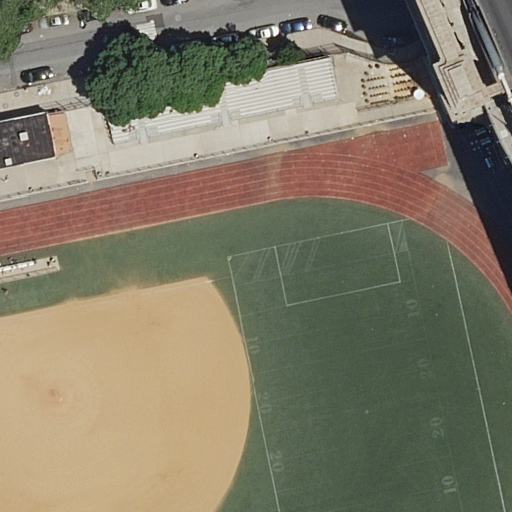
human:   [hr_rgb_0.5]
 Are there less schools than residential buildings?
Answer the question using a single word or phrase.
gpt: no

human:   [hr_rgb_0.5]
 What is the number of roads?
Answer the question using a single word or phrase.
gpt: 5

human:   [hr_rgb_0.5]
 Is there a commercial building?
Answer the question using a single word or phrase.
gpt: no

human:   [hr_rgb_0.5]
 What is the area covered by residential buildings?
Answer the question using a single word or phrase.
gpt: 420m2

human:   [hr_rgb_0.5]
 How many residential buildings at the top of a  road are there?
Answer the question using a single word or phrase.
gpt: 1

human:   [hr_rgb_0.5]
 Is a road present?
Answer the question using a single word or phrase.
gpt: yes

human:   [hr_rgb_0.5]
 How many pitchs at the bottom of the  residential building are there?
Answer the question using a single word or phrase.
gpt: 2

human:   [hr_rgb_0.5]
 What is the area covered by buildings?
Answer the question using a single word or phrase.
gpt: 420m2

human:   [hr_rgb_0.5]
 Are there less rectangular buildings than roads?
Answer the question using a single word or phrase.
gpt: yes

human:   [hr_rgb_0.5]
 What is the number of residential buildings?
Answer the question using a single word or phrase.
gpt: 1

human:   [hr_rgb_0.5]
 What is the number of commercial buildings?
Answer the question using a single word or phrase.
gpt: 0

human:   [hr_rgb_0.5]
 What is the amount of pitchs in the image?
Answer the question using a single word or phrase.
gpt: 2

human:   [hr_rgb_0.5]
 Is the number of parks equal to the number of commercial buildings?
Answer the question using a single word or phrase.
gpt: no

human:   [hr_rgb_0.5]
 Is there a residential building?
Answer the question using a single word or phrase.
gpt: yes

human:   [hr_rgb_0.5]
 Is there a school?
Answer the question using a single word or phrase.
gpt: yes

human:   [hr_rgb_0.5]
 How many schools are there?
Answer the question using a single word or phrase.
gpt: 1

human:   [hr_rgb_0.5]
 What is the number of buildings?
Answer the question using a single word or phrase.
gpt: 1

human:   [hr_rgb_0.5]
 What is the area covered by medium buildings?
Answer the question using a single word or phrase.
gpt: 420m2

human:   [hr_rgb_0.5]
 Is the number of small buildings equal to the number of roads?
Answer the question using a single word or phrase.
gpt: no

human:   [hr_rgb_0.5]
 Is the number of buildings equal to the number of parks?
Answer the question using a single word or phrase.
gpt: yes

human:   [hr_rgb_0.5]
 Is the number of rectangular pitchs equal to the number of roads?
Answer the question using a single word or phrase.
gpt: no

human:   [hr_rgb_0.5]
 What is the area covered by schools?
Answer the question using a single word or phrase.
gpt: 4977m2

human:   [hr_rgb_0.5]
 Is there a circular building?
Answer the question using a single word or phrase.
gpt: no

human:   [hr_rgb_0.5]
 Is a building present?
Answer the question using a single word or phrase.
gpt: yes

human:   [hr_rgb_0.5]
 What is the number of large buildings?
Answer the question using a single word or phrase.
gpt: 0

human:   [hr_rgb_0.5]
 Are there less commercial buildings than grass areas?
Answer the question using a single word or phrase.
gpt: yes

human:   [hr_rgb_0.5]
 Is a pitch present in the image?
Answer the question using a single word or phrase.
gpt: yes

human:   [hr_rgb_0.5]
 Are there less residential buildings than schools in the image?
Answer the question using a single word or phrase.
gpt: no

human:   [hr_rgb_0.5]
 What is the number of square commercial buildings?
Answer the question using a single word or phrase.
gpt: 0

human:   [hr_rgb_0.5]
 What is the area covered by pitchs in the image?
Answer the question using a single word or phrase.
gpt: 2399m2

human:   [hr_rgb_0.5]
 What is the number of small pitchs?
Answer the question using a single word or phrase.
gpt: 0

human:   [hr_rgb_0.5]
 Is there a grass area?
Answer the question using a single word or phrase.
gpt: yes

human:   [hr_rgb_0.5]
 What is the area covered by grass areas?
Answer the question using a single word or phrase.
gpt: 2817m2

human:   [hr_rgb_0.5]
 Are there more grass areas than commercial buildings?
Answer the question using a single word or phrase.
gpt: yes

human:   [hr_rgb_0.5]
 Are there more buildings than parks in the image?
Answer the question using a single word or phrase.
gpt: no

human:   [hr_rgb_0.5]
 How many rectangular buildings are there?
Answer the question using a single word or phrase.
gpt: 1

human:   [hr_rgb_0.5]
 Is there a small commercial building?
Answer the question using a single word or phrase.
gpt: no

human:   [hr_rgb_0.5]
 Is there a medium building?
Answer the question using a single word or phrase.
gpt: yes

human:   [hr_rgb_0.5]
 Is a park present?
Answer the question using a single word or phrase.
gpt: yes

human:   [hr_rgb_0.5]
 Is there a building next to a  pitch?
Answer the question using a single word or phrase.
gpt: yes

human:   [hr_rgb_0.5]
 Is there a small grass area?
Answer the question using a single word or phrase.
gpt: no

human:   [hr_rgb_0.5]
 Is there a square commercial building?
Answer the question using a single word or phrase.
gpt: no

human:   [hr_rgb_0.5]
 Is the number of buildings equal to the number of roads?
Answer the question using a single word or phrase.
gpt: no

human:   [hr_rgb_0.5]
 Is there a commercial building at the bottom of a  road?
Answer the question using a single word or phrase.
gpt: no

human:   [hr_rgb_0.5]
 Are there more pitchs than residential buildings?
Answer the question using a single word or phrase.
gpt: yes

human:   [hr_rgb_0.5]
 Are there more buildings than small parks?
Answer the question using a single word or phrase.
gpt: yes

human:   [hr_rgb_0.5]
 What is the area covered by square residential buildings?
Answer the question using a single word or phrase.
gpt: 0m2

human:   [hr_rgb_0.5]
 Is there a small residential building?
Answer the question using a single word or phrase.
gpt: no

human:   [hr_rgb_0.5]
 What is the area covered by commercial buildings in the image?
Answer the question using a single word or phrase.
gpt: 0m2

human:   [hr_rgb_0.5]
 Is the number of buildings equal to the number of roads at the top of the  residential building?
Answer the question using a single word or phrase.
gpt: no

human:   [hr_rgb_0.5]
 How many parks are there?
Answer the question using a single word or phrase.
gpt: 1

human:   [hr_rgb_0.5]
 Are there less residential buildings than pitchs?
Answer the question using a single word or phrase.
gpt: yes

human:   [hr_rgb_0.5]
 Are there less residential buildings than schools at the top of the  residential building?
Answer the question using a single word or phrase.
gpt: no

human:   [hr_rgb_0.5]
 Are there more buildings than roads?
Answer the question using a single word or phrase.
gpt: no

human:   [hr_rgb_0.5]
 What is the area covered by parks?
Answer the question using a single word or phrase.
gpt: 1424m2

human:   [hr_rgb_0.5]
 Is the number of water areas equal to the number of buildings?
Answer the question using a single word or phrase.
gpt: no

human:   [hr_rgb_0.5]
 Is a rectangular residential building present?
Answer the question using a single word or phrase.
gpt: yes

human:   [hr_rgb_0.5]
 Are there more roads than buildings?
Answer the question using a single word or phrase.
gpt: yes

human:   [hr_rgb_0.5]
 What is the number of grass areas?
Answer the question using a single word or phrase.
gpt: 1

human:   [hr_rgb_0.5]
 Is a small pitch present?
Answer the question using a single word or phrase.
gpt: no

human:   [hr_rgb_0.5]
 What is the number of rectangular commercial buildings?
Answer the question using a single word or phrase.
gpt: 0

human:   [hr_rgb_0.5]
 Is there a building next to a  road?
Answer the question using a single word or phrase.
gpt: yes

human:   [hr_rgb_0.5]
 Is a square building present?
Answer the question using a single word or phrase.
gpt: no

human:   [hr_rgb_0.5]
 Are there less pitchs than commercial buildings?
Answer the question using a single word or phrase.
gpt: no